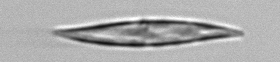
Label: Pleurosigma